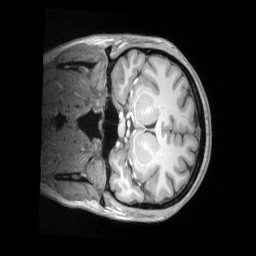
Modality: T1w
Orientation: coronal
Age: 23
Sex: female
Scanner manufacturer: siemens
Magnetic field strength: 3 T
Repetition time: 2.53 s
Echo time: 0.00164 s